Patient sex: F
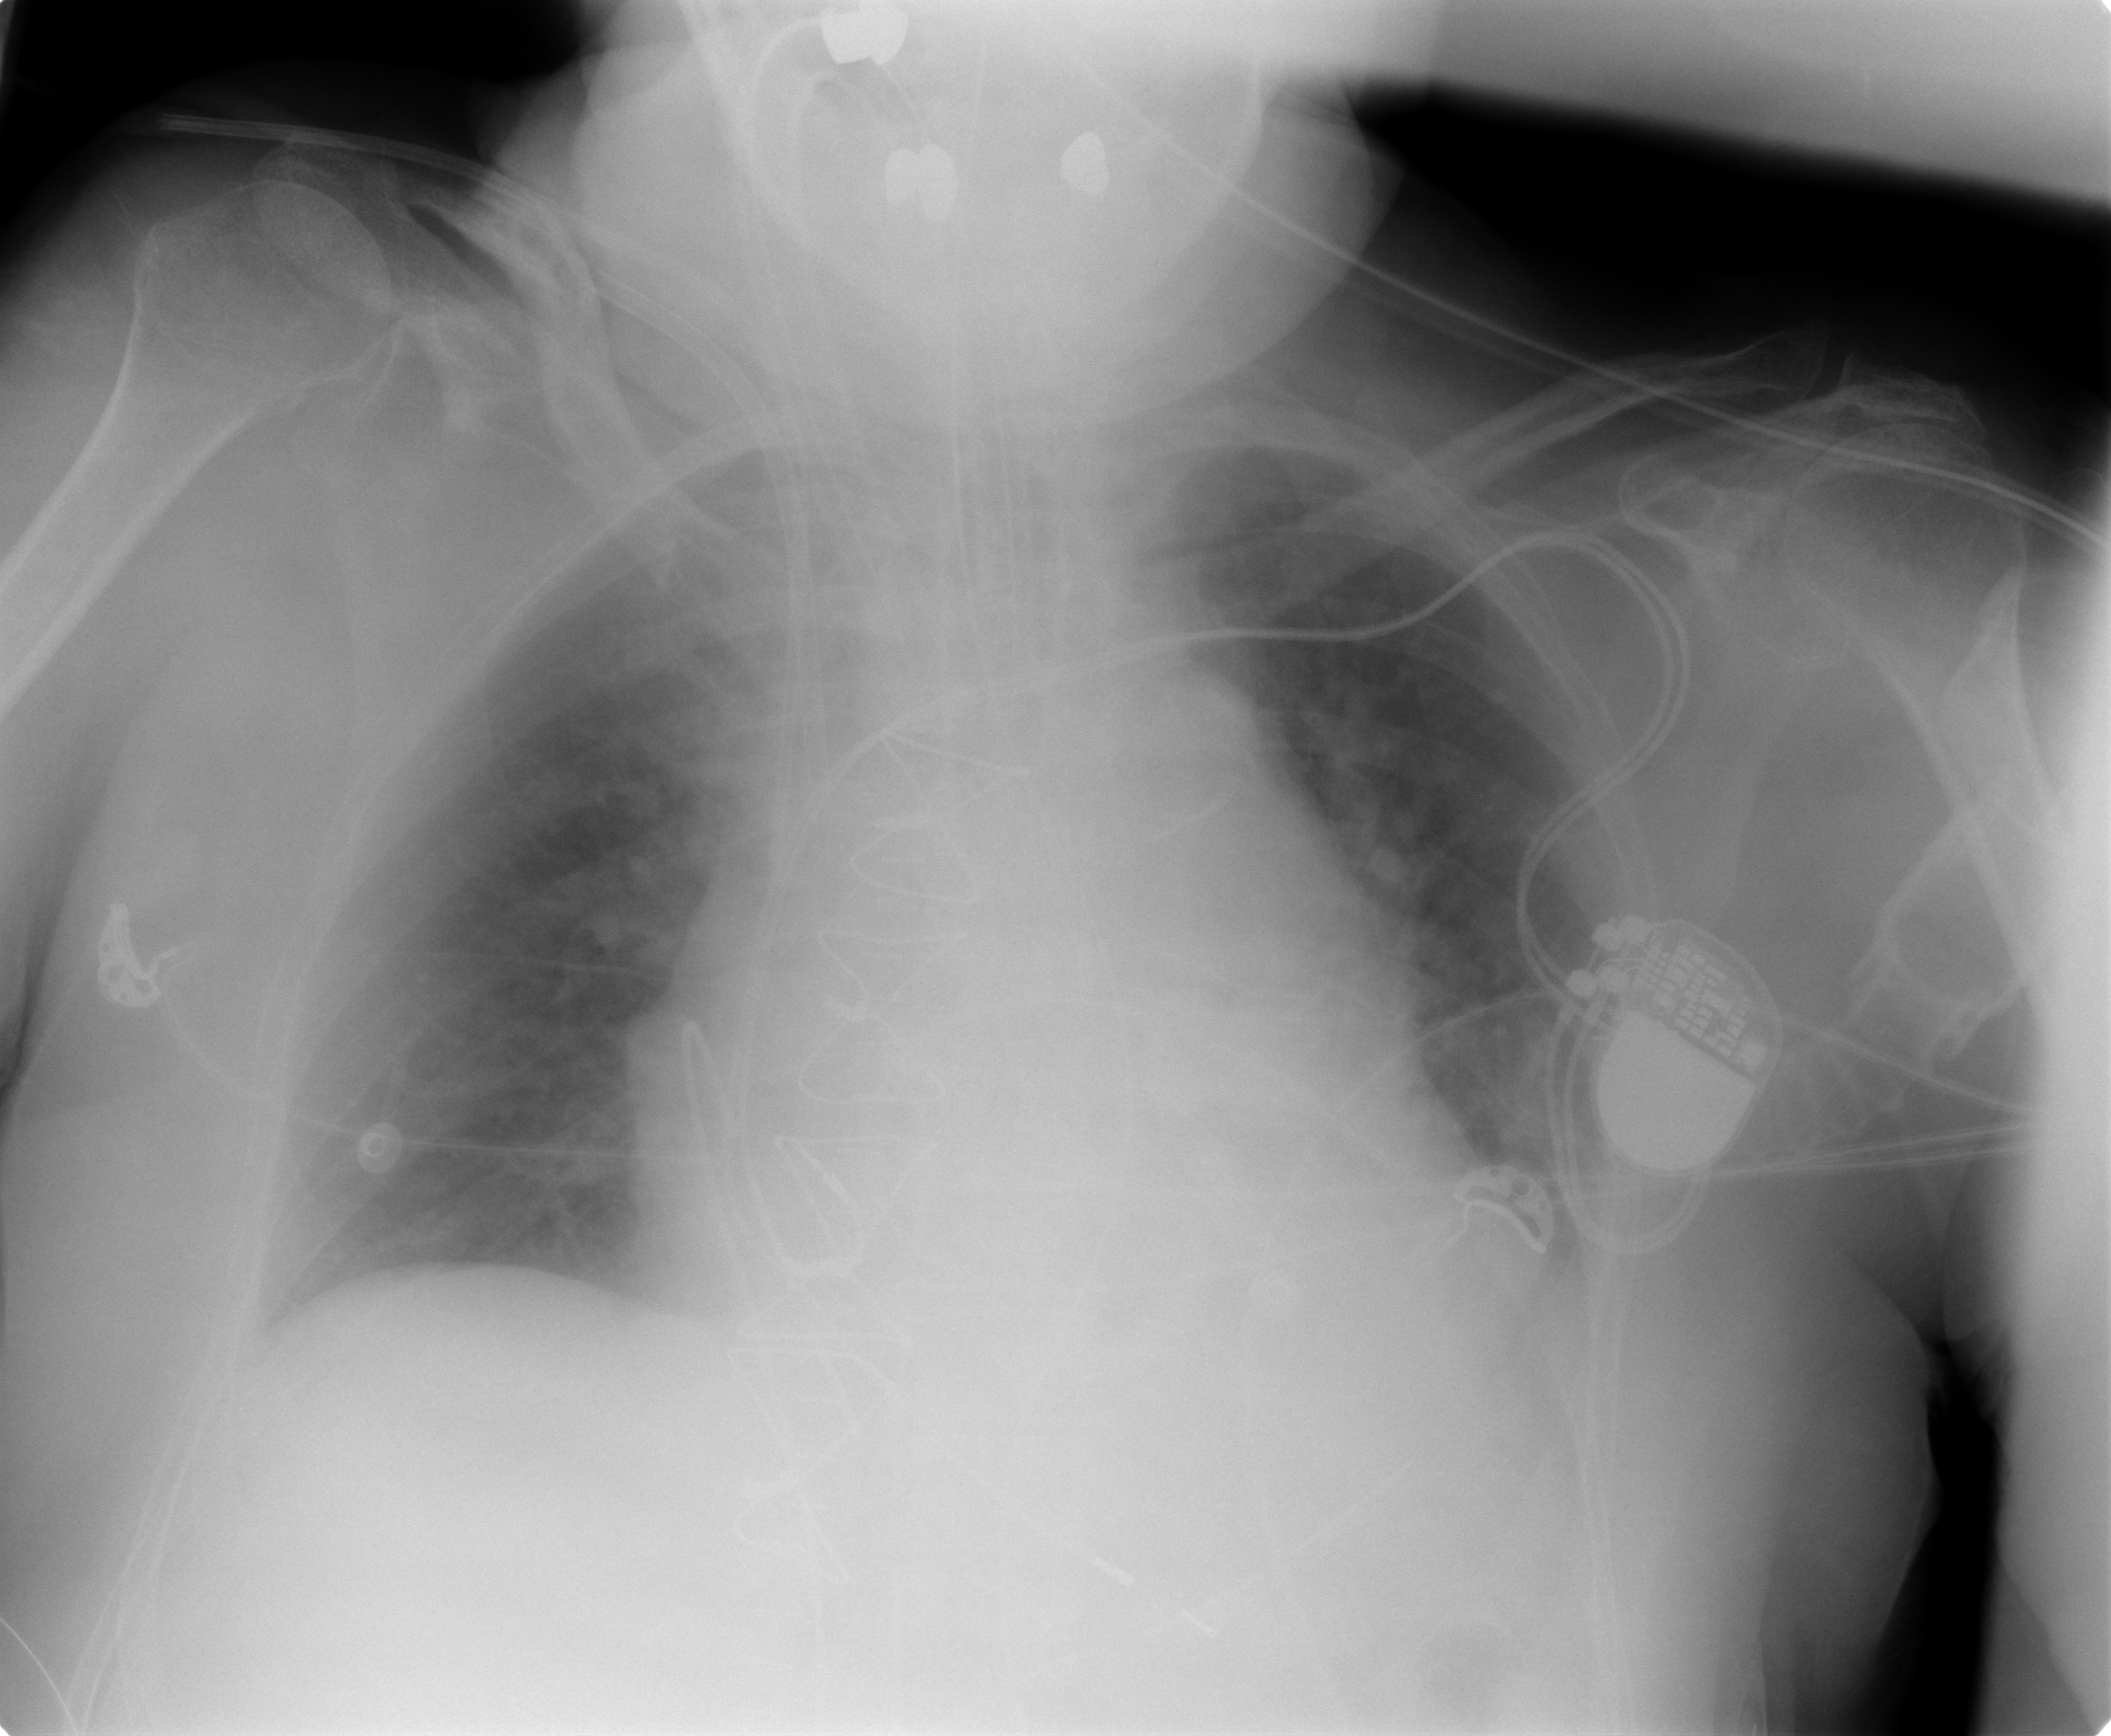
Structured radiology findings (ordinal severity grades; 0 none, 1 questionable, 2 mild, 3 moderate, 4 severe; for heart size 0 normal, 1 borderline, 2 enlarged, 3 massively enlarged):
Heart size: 0
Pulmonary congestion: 2
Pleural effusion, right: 2
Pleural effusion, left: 2
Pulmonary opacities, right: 1
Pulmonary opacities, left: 1
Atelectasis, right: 0
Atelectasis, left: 2